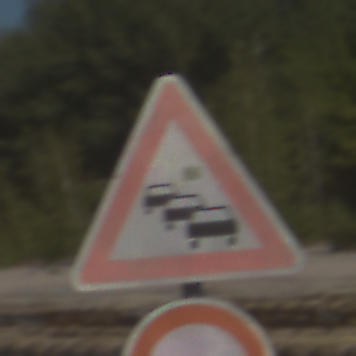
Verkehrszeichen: Stau
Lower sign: Ueberholverbot
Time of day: Midday
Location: Outdoor (Nature)
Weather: Clear
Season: Summer
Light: Natural